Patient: sex M, age 44
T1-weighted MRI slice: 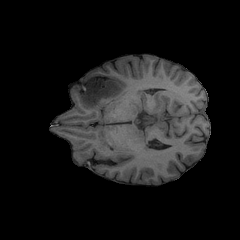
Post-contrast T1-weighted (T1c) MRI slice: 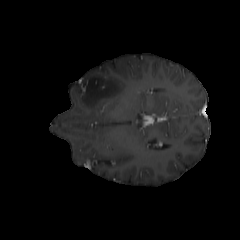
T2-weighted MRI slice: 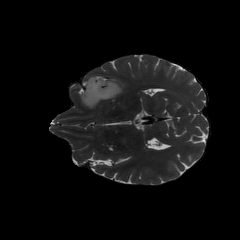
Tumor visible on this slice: yes
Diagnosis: Astrocytoma, IDH-mutant
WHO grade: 2